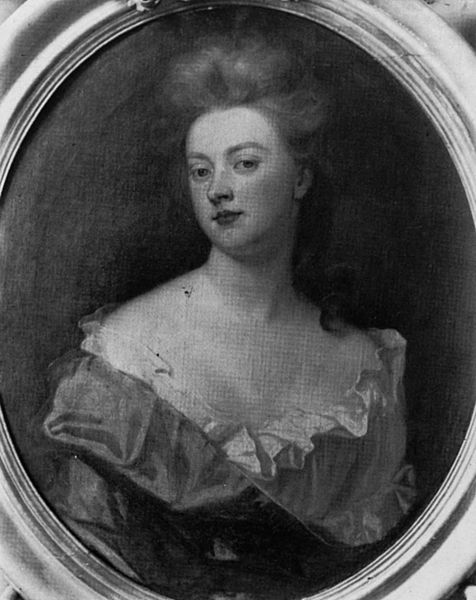
Titel: Sarah (Jennings), Duchess of Marlborough
Künstler: Sir Godfrey Kneller
Institution: Privatbesitz
Schlagwörter: gemälde, kopf, nackt, weiß, mädchen, ausschnitt, frau, frisur, kleid, schwarz, blick, dame, bluse, falten, gesicht, kragen, rahmen, bildnis, hals, portrait, porträt, spiegel, haare, stoff, dekolletee, dekoltee, locke, locken, kreis, oval, rund, adelige, robe, rüschen, decolleté, medaillon, atlasseide, dekoltè, kokkett, porztait